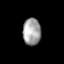
Tissue: skin
Cell type: Others
Senescence score: 0.7036
Nuclear area (px): 485
Mean DAPI intensity: 159.771